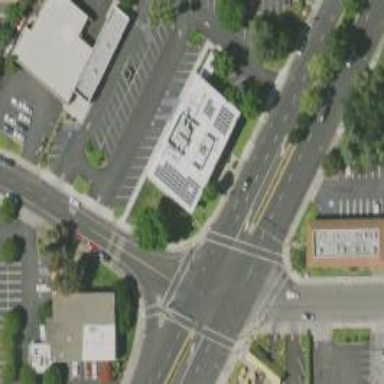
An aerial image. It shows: Crossing road.